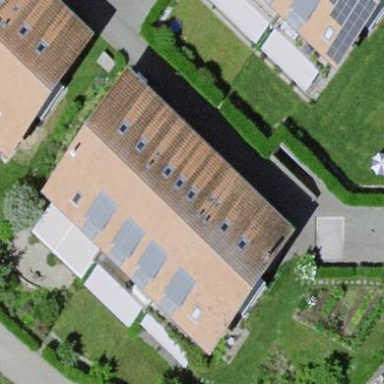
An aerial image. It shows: Gabled roof on residential building.